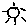
Label: sun